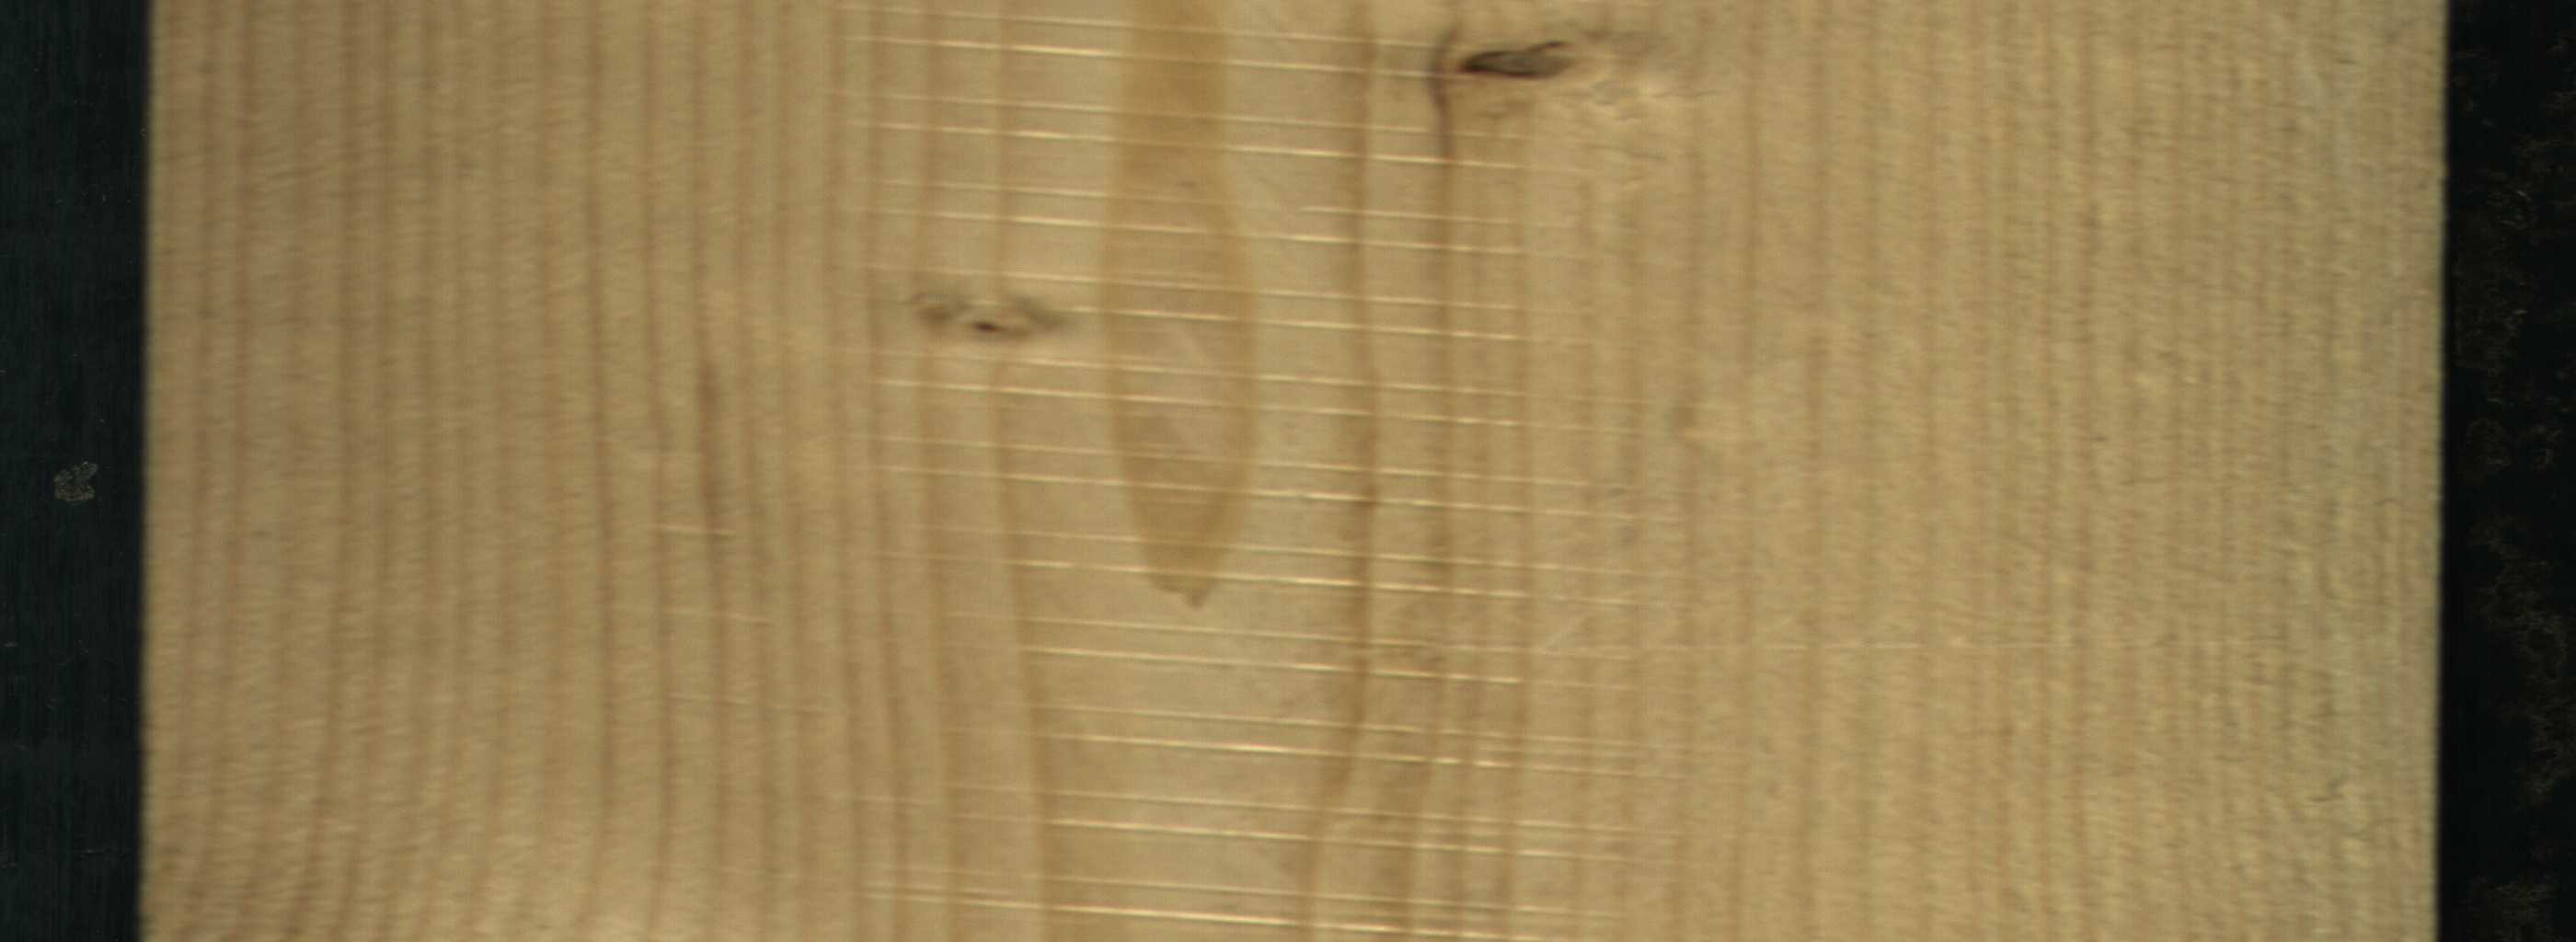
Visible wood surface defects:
Live_Knot
Live_Knot